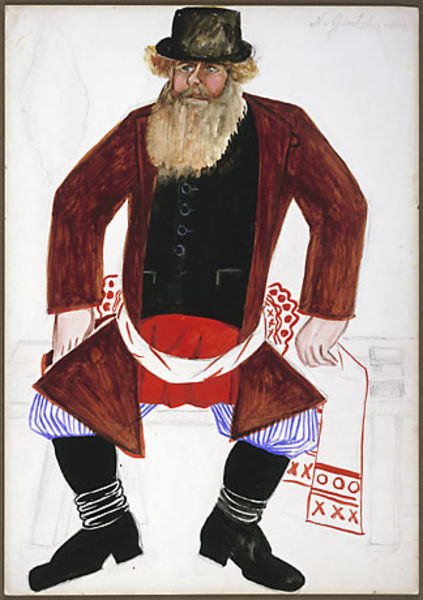
Titel: Theatrical Design:  The Marriage Broker from Les Noces de Marie, Theatrical Design:  The Marriage Broker from Les Noces de Marie
Künstler: Natal'ia Sergeevna Goncharova
Standort: Amherst (Massachusetts, USA)
Institution: Mead Art Museum, Amherst College
Schlagwörter: blau, mann, sitzen, hut, tisch, zeichnung, gürtel, rot, schal, bart, hose, jacke, gesicht, porträt, signatur, bank, blue, hat, red, karikatur, belt, black, painting, weste, bauer, stiefel, hand, man, drawing, color, coat, beard, boots, jacket, russisch, vest, colorful, stifel, water color, chagall, shirt, dance, russian, traditional, rushnik, painnting